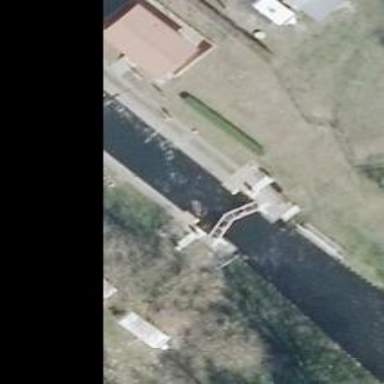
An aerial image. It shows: Lock gate along waterway.